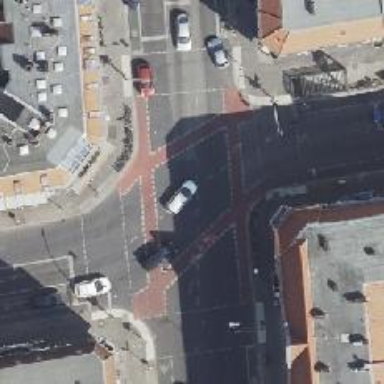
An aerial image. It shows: Secondary road with separate sidewalks and red cycle lanes marking crossing.